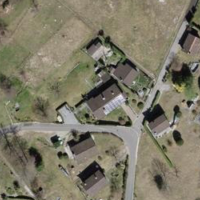
EUNIS habitat code: 41
Species observed at this site:
Teucrium scorodonia